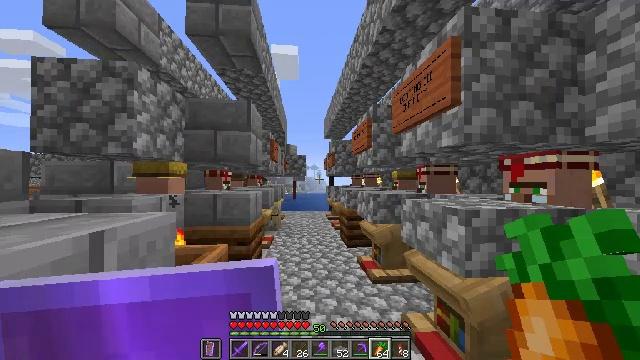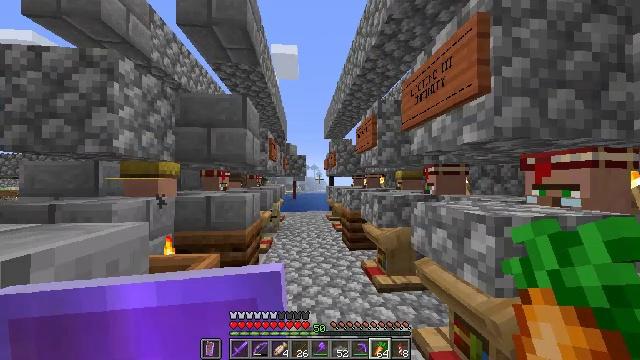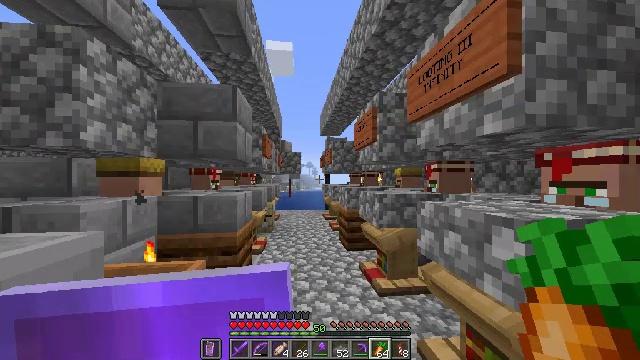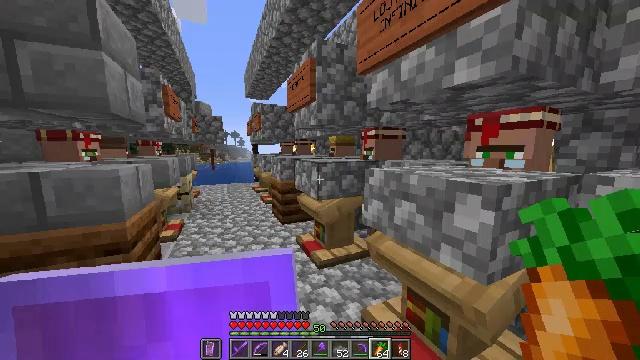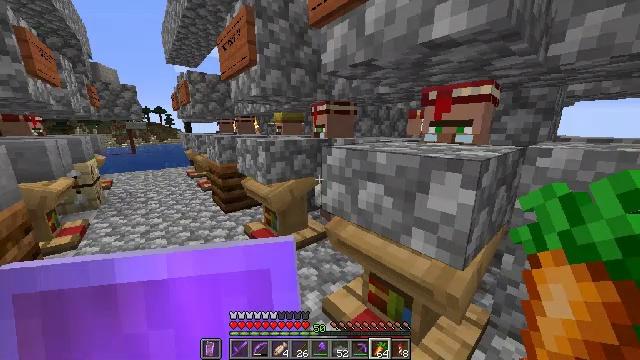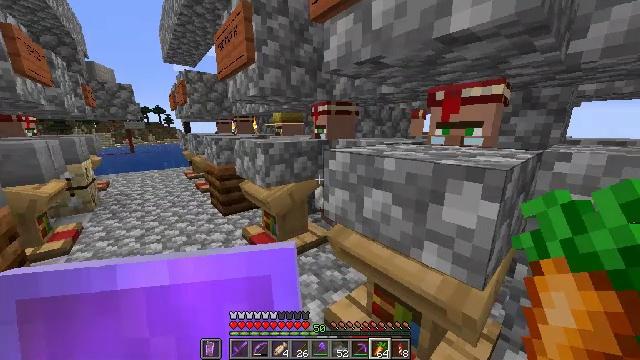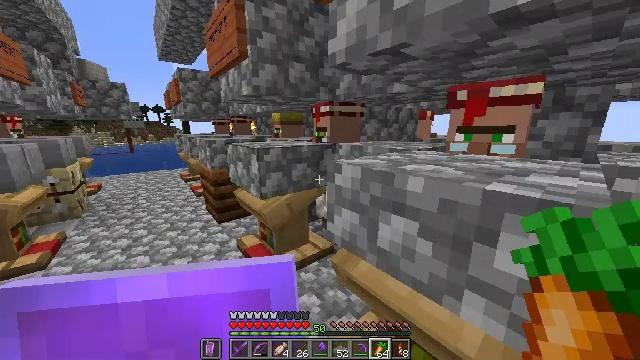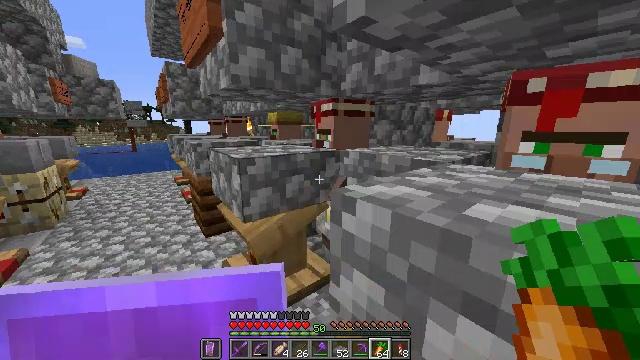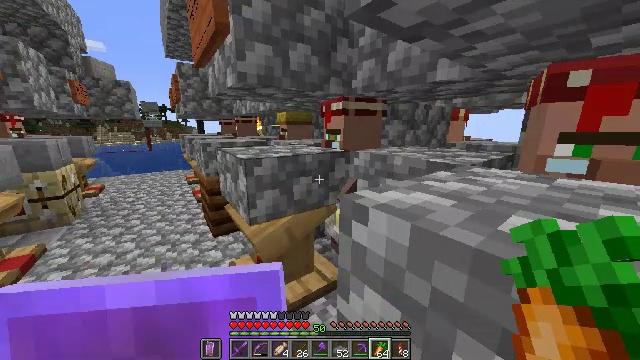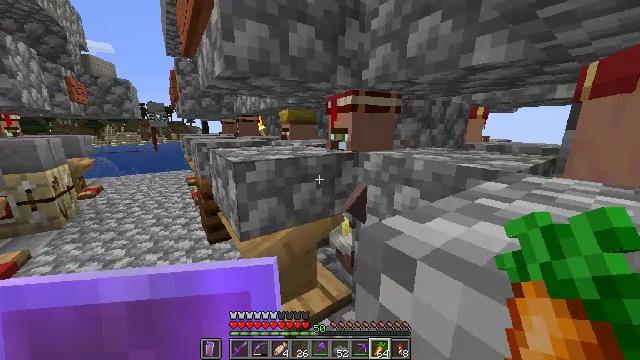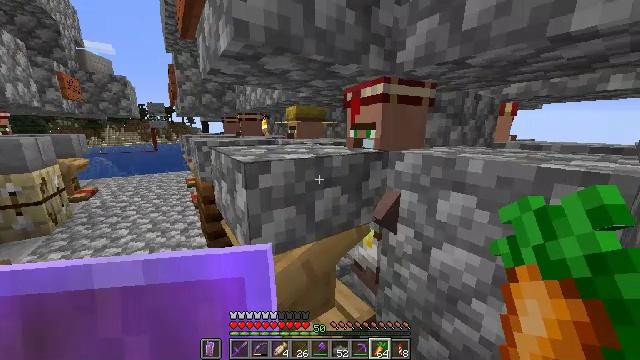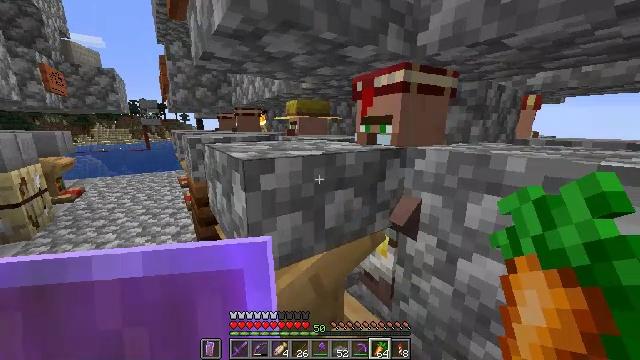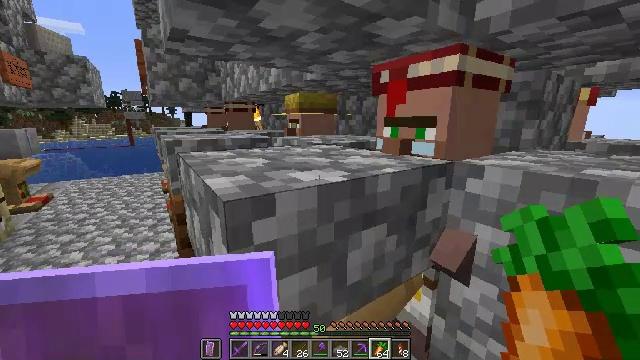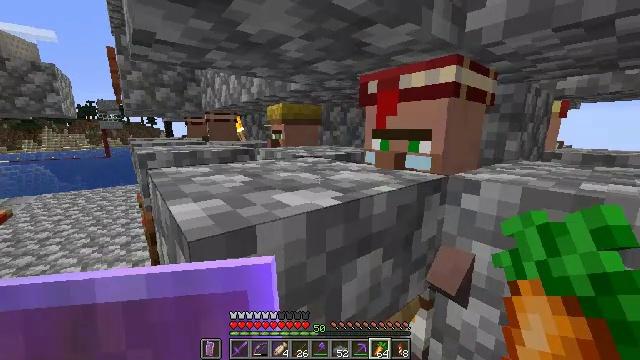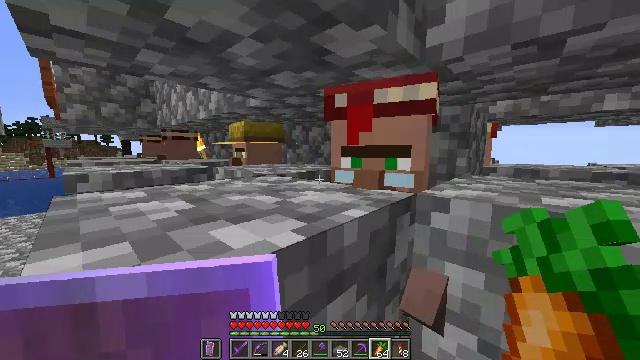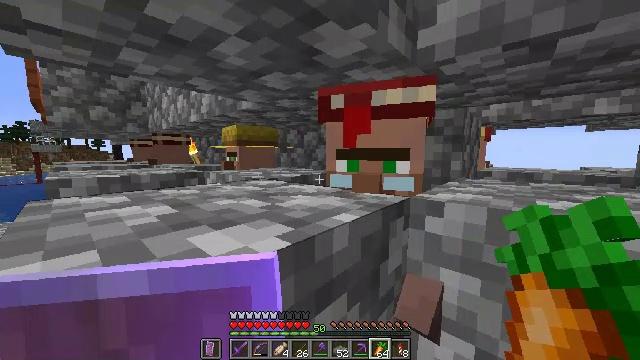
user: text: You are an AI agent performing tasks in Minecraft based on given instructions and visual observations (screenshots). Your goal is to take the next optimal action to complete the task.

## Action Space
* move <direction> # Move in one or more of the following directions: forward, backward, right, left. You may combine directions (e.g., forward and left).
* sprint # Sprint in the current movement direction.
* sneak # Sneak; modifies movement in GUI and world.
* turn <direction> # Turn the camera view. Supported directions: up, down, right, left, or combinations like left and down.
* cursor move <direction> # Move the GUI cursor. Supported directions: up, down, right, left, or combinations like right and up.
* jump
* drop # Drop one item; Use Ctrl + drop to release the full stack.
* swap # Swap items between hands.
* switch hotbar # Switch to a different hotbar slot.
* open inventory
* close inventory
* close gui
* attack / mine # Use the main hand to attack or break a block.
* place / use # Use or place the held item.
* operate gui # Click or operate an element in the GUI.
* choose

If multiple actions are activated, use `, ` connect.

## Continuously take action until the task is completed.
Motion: motion action
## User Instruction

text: Collect the composter for reuse.
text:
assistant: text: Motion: move forward, sprint
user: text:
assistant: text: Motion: move forward, sprint, turn right
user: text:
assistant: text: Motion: move forward, sprint, turn right and down
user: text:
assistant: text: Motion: move forward, sprint, turn right and down
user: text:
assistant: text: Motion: move forward, sprint
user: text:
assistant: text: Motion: move forward, sprint
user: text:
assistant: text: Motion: move forward, sprint
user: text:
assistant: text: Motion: move forward, sprint, turn left
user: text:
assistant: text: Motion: move forward, sprint, turn left
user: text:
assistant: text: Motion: move forward, sprint
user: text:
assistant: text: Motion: move forward, sprint
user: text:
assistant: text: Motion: move forward, sprint
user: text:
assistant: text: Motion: move forward, sprint, turn right and up
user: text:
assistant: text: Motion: turn right and up
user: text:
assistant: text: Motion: turn right and up
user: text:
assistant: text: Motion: turn left and up
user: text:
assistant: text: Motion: turn left and up
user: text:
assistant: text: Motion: turn left
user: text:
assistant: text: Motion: no_op
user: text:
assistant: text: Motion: no_op
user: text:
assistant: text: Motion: move left, turn left
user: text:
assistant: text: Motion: move left, turn left
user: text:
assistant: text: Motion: move forward and move left
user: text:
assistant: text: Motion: move forward and move left
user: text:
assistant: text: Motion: move forward and move left
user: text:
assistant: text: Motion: move forward and move left
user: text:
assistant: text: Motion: move forward and move left, turn right
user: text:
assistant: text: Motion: move forward and move left, turn right and down
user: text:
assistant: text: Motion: move forward and move left, turn right
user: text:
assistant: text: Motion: move forward, turn right